Question: Hovering over an element in Chrome inspector shows its height and width:

Under "styles" it also shows the computed height and width.
My question is: which "height" and "width" is this? Does it include the border?
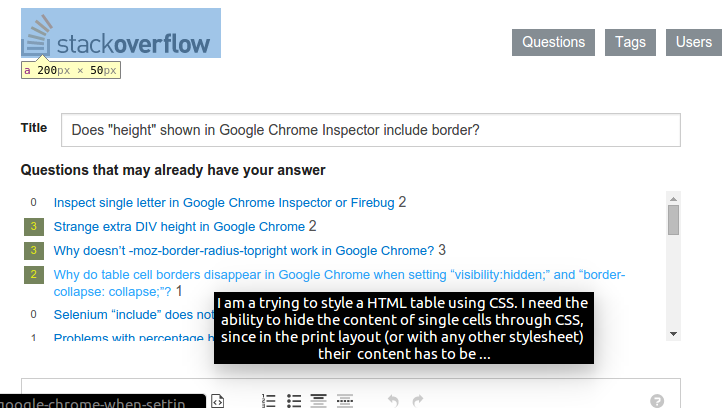
Answer: That width and height popover does not include 'margin' or 'position'.
The width and height shown in the popover is the 'width' and 'height' added with the 'padding' and 'border' of the element.
The full individual amounts are be shown in the computed section but with some basic addition, you should be able to see that the popover values are 'width' + 'l-r padding' + 'l-r border' and the same for the height.

As shown, the core 'width' and 'height' are enclosed within the 'padding' and 'border' which is surrounded by a solid line.